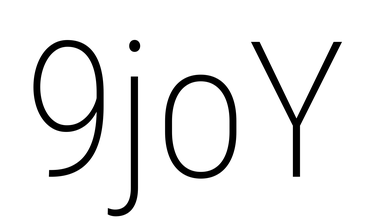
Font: Roboto_Condensed_ExtraLight